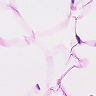
Metastatic tissue present: no